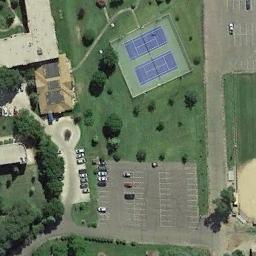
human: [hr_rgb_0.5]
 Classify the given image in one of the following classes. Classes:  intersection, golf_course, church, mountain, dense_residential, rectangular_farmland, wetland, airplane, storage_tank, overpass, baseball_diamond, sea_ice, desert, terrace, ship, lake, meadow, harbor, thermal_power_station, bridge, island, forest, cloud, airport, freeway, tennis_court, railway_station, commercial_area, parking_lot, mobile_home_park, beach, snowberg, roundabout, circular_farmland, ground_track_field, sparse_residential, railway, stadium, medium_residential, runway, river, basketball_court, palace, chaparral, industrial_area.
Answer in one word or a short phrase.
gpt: tennis_court